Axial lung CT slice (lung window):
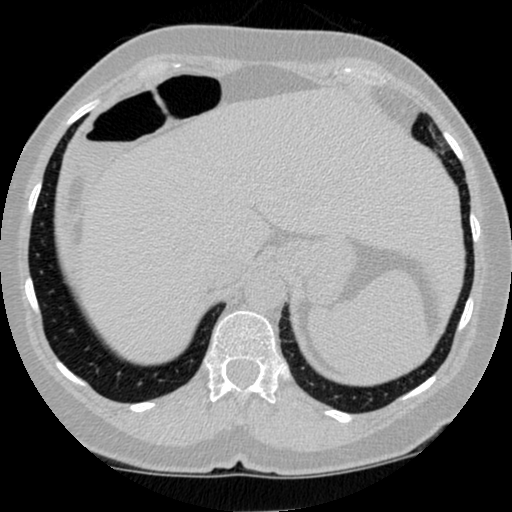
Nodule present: no